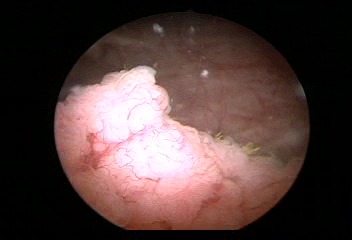
Modality: WLC
Class: Non-malignant
Subclass: UrothelialPapilloma
Lesion: L1
Morphology: Papillary
Bladder cancer association: No
Annotated structures: Tumor